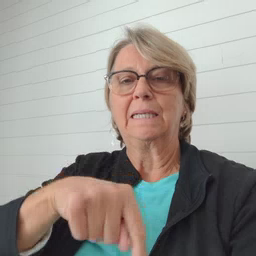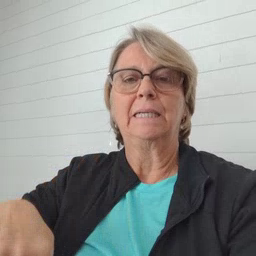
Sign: feet